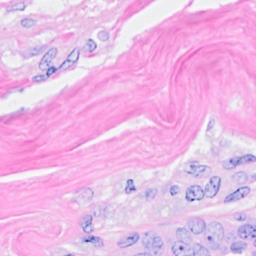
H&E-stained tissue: Breast